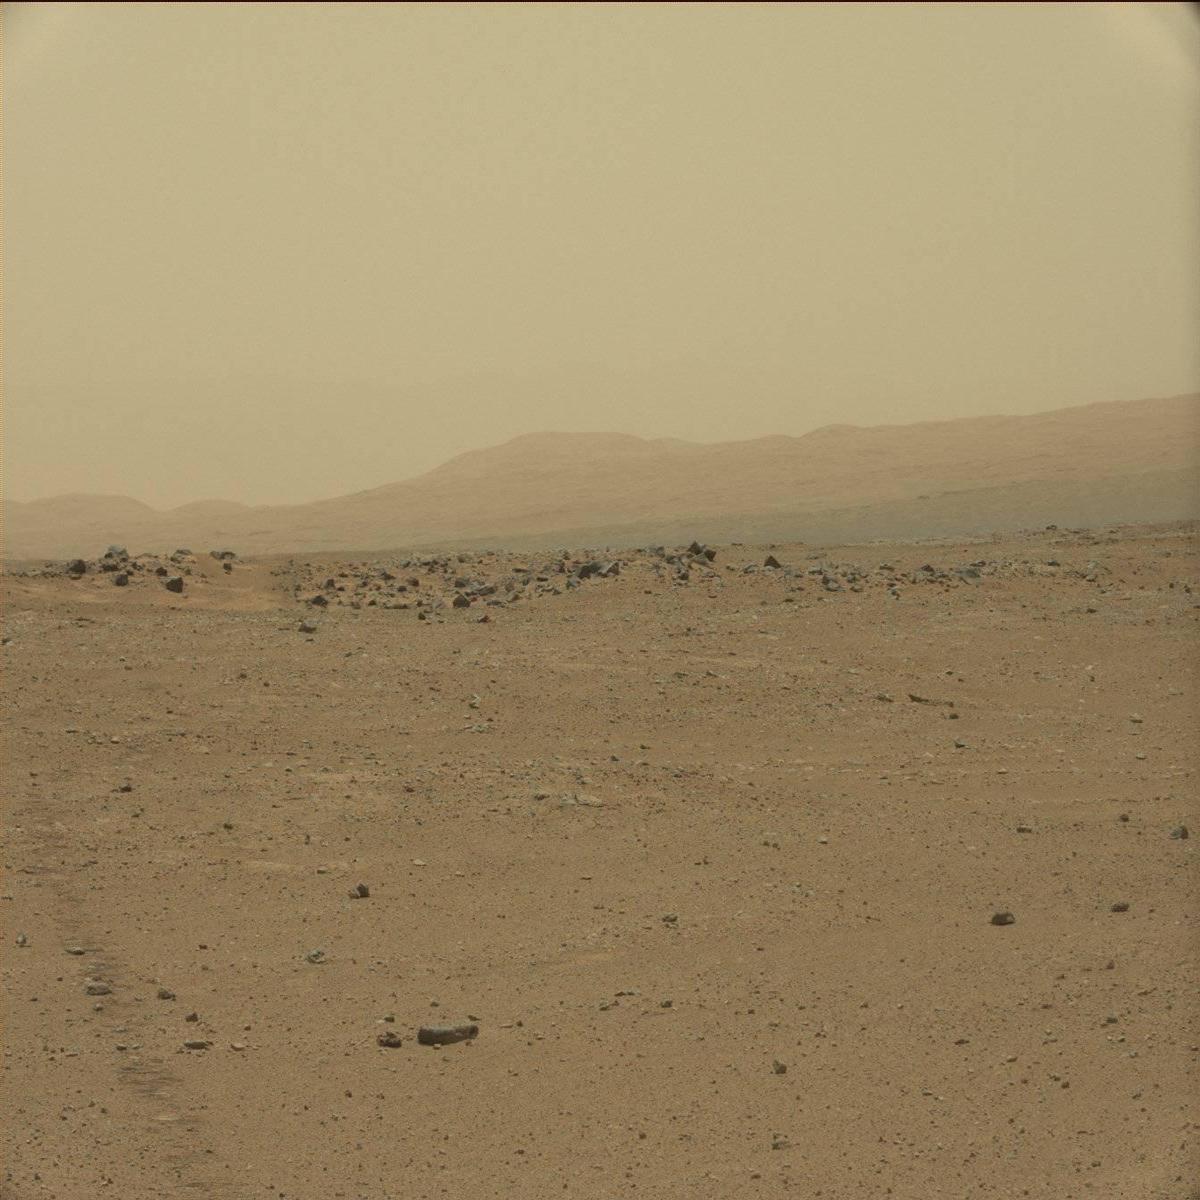
Terrain classes present: Bedrock, Ridge, Rock, Sand / Soil, Sky, Track